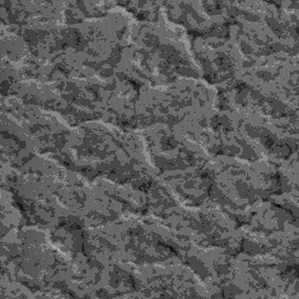
Label: frost